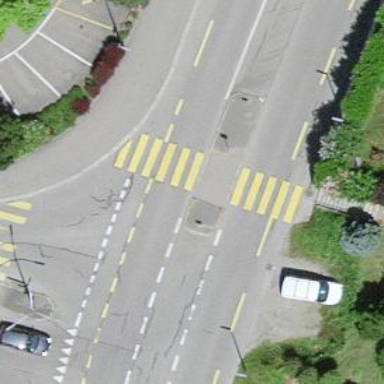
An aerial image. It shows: Marked crossing with zebra crossing. There is island at the crossing.